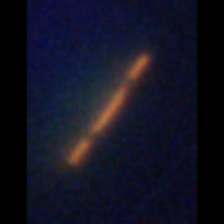
Taxon: Psuedo-nitzschia
Group: Diatoms